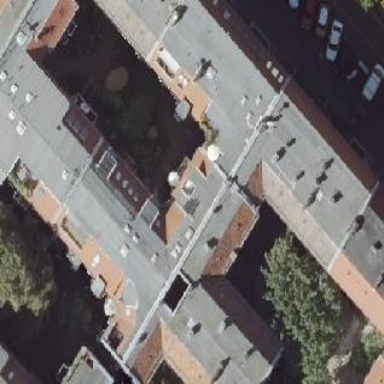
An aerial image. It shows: Residential building with unique double saltbox roof shape.